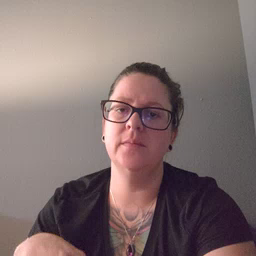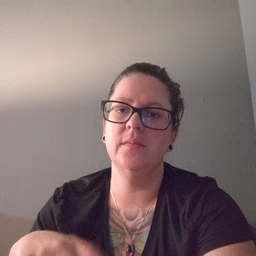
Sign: clown